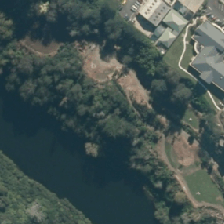
Land cover: urban_parkland